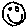
Label: smiley face